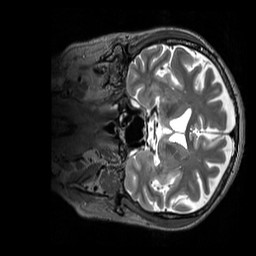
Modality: T2w
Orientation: coronal
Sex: female
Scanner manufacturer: siemens
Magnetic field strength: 3 T
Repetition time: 3.2 s
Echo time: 0.409 s